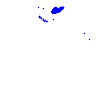
Particle: kaon